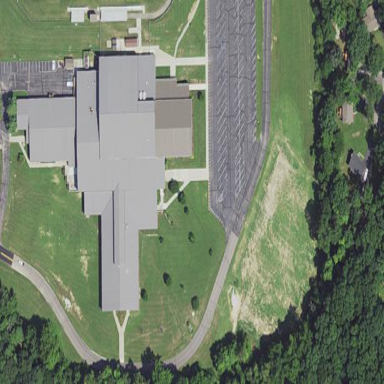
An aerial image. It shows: School building.